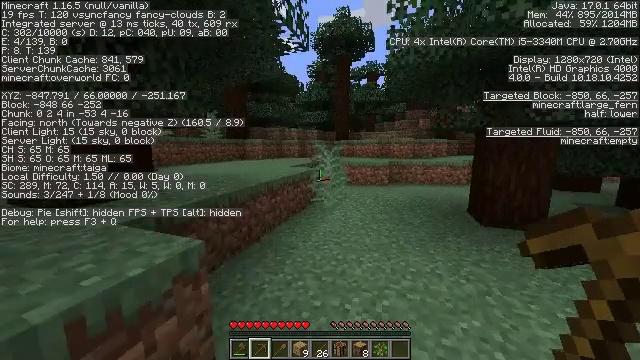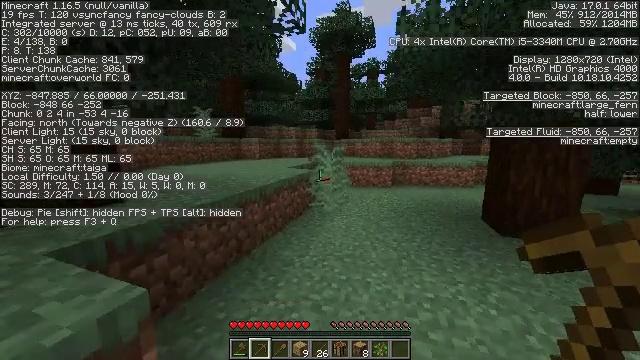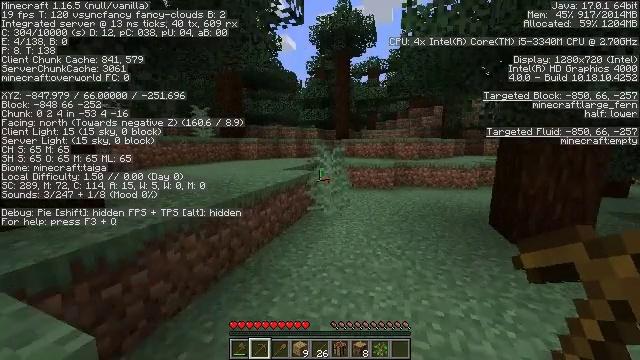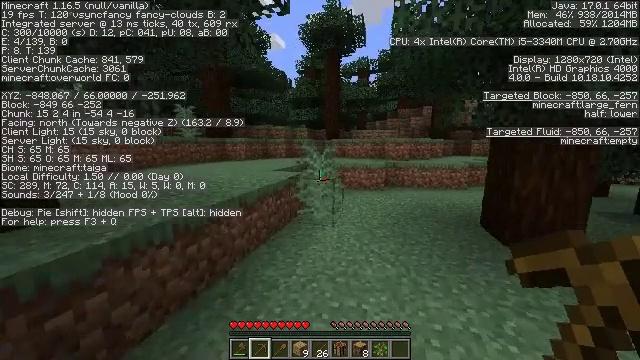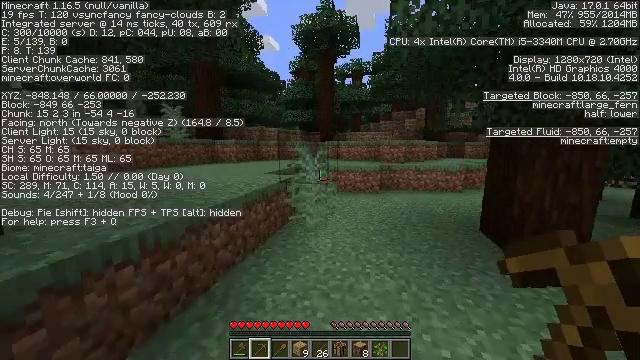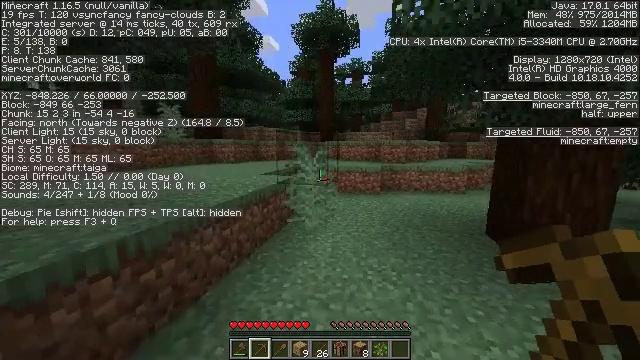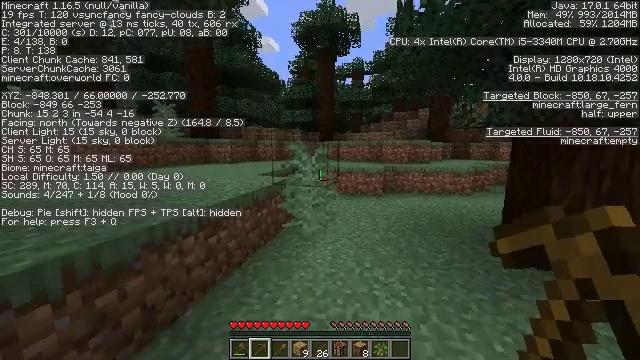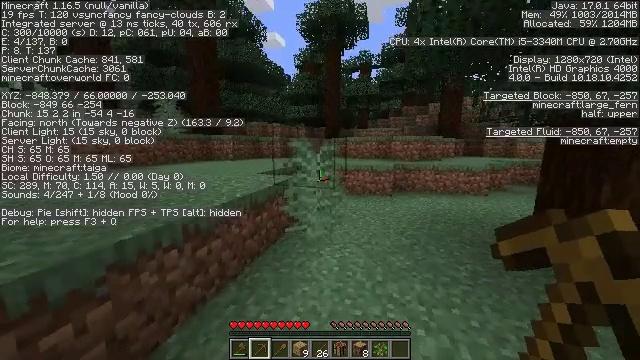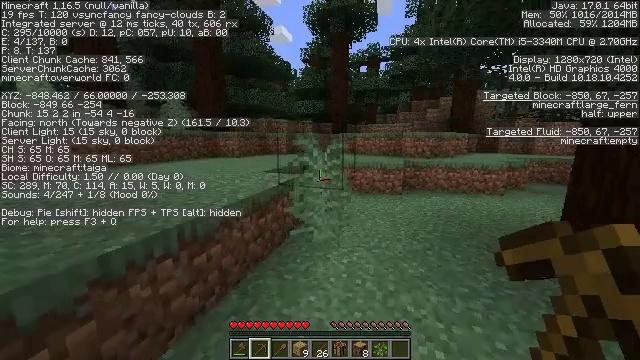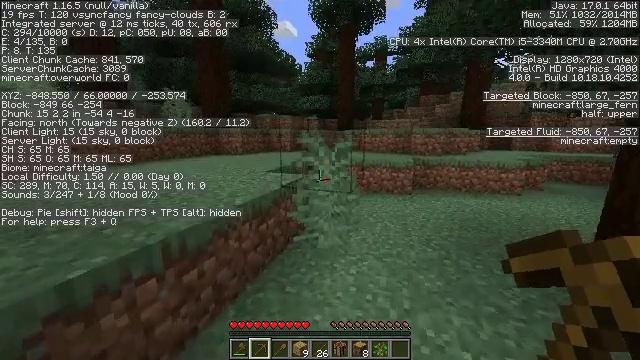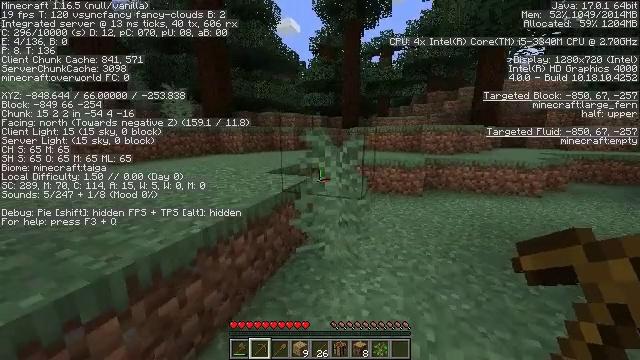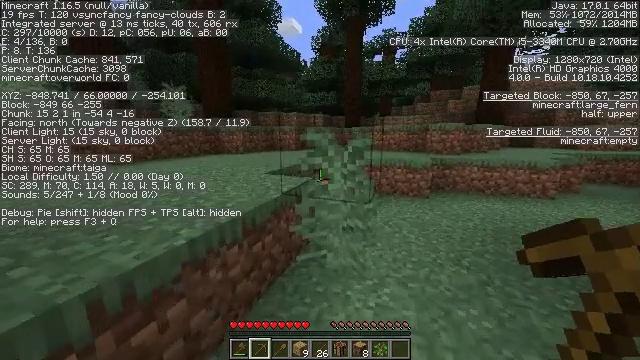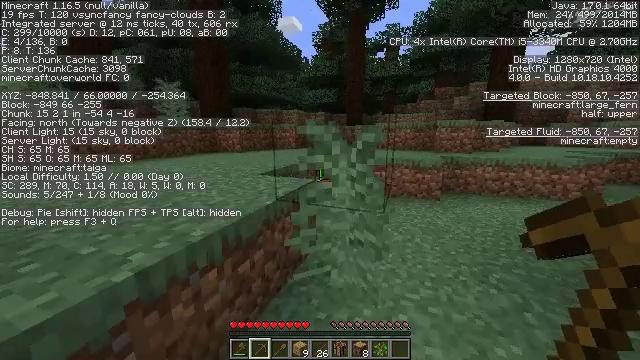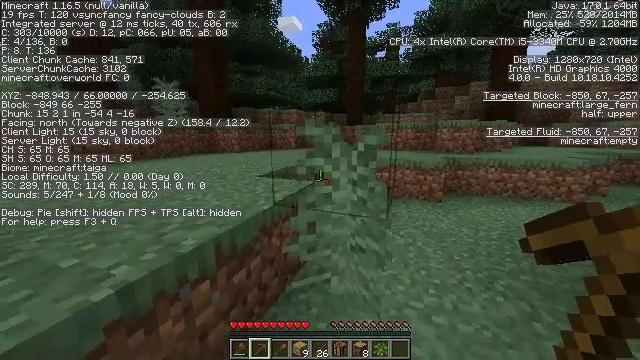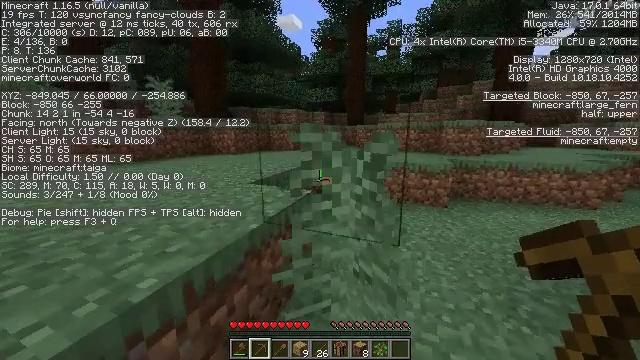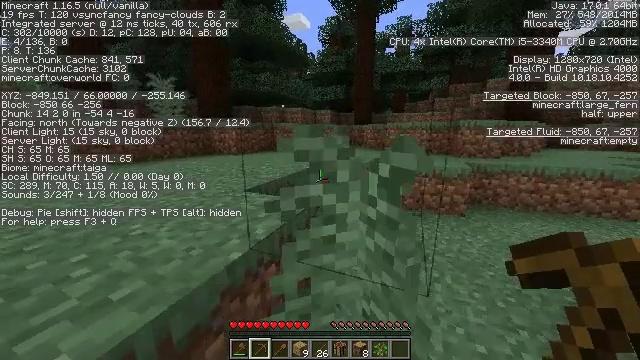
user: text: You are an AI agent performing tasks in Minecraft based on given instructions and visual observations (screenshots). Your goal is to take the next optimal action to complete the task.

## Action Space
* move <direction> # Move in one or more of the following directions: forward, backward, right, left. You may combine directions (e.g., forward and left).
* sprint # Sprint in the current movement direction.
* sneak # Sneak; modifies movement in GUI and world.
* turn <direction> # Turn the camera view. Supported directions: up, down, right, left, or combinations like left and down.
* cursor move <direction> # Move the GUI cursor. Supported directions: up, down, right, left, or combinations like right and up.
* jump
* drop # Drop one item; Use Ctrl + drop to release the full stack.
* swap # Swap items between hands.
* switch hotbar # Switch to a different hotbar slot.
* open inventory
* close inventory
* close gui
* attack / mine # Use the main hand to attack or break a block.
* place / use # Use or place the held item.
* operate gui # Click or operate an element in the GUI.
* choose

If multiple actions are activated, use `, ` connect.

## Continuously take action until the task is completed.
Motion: motion action
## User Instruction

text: Destroy the spruce leaves to get sticks and saplings.
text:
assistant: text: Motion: move forward
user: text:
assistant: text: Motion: move forward
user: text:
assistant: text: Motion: move forward, turn right
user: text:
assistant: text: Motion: move forward, turn right
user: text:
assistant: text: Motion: move forward
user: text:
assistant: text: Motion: move forward
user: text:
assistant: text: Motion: move forward, turn left
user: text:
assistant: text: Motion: move forward, turn left and down
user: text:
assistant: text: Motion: move forward, turn left
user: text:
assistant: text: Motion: move forward, turn left
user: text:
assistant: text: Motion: move forward
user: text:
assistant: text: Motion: move forward
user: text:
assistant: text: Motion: move forward
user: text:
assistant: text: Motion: move forward
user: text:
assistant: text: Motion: move forward, turn left
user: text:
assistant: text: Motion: move forward, turn left and down
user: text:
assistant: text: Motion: move forward, turn left
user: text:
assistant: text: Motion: move forward
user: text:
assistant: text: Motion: move forward
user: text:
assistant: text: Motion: move forward, jump
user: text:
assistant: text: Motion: move forward, jump
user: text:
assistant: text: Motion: move forward, jump
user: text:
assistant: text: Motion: move forward, jump
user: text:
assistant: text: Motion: move forward, jump
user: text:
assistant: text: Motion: move forward, jump
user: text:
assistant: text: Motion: move forward, jump
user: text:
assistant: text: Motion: move forward, jump
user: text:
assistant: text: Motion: move forward, jump
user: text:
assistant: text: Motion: move forward, jump
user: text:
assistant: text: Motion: move forward, jump